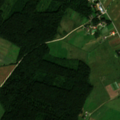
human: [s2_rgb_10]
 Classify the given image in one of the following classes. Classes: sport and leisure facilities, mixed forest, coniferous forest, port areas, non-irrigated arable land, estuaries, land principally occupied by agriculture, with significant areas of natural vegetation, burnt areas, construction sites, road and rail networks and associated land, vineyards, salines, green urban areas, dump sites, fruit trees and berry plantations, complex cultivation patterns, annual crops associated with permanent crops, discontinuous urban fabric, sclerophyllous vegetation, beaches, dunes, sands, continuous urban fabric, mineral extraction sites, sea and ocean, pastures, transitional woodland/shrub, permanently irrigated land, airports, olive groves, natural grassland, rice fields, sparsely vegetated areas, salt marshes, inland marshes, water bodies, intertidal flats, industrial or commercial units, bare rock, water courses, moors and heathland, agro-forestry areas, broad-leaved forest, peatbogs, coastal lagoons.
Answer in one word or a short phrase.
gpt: non-irrigated arable land, complex cultivation patterns, broad-leaved forest, coniferous forest, mixed forest